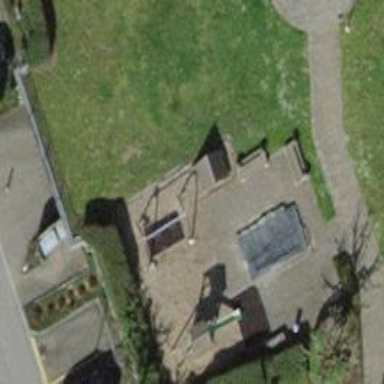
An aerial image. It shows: Playground area for leisure land.